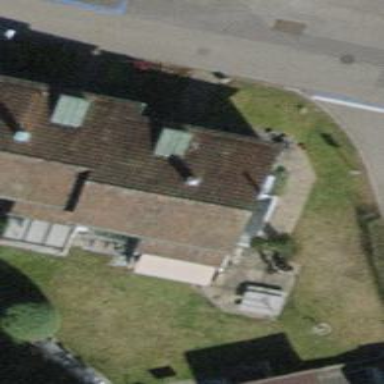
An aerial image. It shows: Building with pitched roof.